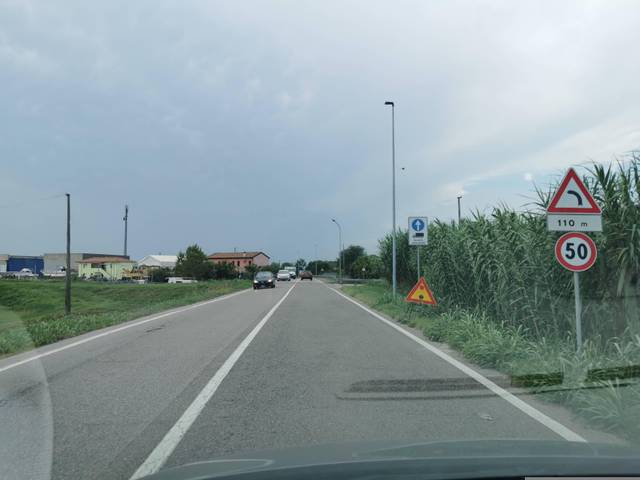
Region: Italy
Coordinates: 45.06, 12.189